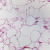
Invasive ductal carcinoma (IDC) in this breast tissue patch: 0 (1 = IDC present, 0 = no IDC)